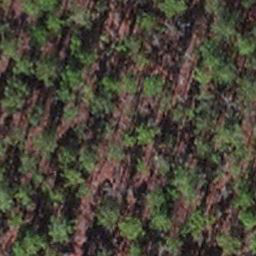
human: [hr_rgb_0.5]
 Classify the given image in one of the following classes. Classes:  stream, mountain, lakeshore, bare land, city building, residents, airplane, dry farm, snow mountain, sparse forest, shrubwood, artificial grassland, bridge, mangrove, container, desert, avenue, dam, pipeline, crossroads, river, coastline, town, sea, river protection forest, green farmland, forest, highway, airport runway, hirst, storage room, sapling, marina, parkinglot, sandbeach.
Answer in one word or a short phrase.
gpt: sapling